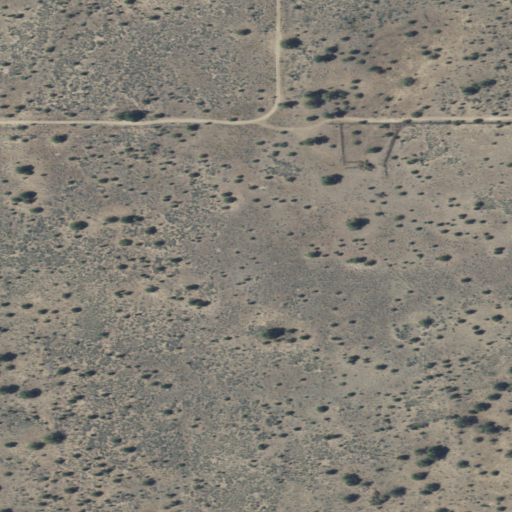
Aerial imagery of bench in Oregon named Canadian Bench containing shrub, open development, medium intensity development, and low intensity development